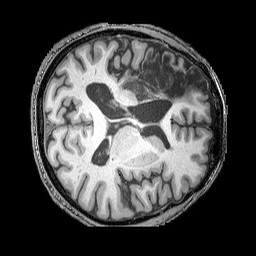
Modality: T1w
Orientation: axial
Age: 60
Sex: male
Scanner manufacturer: siemens
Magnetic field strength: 3 T
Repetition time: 2.25 s
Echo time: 0.00411 s